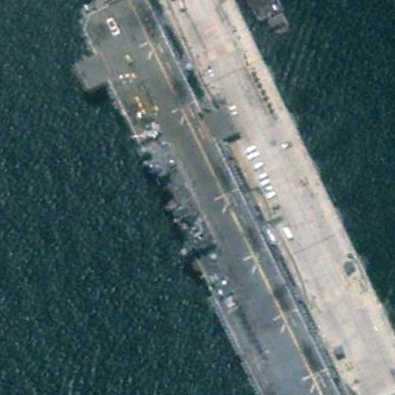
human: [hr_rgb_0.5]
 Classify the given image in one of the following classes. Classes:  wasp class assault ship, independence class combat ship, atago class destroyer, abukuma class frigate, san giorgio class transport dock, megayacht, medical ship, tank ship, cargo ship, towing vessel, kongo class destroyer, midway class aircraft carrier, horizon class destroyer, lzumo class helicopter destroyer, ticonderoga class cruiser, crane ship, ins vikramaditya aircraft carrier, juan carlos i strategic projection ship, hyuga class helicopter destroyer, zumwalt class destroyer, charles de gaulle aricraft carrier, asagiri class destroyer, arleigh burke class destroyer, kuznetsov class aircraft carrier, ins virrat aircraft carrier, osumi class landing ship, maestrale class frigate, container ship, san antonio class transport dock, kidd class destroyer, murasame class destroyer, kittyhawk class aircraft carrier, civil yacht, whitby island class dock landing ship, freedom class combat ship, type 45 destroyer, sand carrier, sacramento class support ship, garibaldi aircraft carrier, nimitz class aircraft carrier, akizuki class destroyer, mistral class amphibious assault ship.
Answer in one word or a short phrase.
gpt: Wasp class assault ship